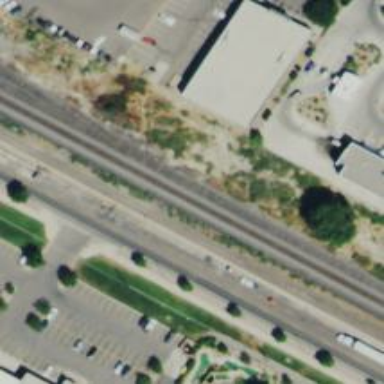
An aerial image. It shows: Railway siding for service.